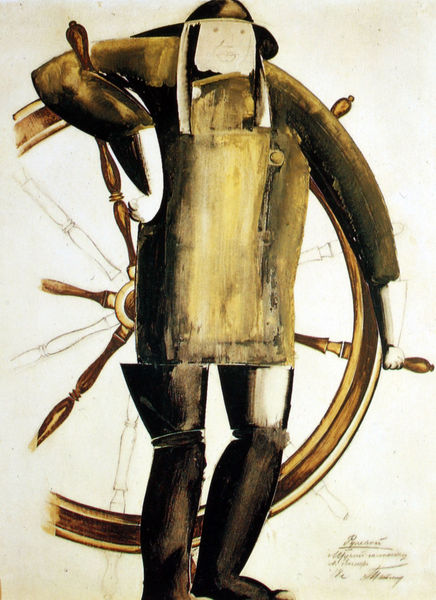
Titel: Das Geisterschiff
Künstler: Wladimir Tatlin
Standort: Moskau
Institution: Bachruschin-Museum
Schlagwörter: mann, holz, hut, haube, signatur, öl, ruder, schürze, schiff, fischer, modern, rad, seemann, inschrift, matrose, helm, stiefel, seefahrt, kapitän, steuer, steuerrad